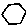
Label: hexagon